Question: I have this string:
'''
$actualTimePreformatted="16:46:00";
'''
And I need mysql to select tu_id number , as that ID has a range of times containing this time:

To do this I have passed the given time string to a time type data, and then selected the turn by comparing it's content:
'''
$actualTime= DateTime::createFromFormat('H:i:s', $actualTimePreformatted);
$timeMatchingTurns=mysql_query("SELECT * FROM turn_conf WHERE
(tu_mon_1_s >= $actualTime AND tu_mon_1_e <= $actualTime) OR
(tu_mon_2_s >= $actualTime AND tu_mon_2_e <= $actualTime) OR
(tu_mon_3_s >= $actualTime AND tu_mon_3_e <= $actualTime)");
$finalResult=mysql_fetch_array($timeMatchingTurns);
$turn_id=$finalResult['tu_id'];
'''
This, instead of storing on $turn_id the id , gives me the error "Catchable fatal error: Object of class DateTime could not be converted to string".
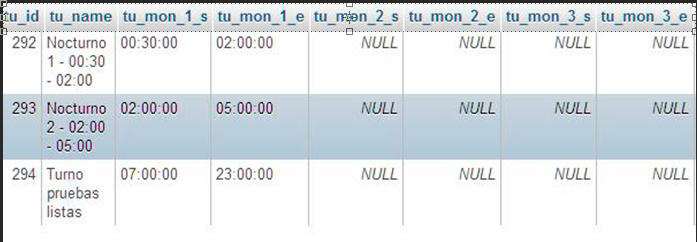
Answer: You can change this line:
'''
$actualTime= DateTime::createFromFormat('H:i:s', $actualTimePreformatted);
'''
By the follow:
'''
$actualTimeObj = DateTime::createFromFormat('H:i:s', $actualTimePreformatted);
$actualTime = $actualTimeObj->format('H:i:s');
'''
You are using an Object as an String.
Besides, the query should have single quotes around the variable, like:
'''
$timeMatchingTurns=mysql_query("SELECT * FROM turn_conf WHERE
(tu_mon_1_s >= '$actualTime' AND tu_mon_1_e <= '$actualTime') OR
(tu_mon_2_s >= '$actualTime' AND tu_mon_2_e <= '$actualTime') OR
(tu_mon_3_s >= '$actualTime' AND tu_mon_3_e <= '$actualTime')");
'''